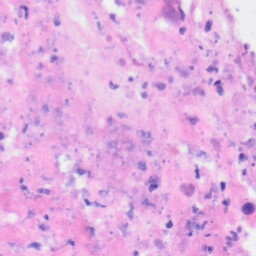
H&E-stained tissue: Kidney